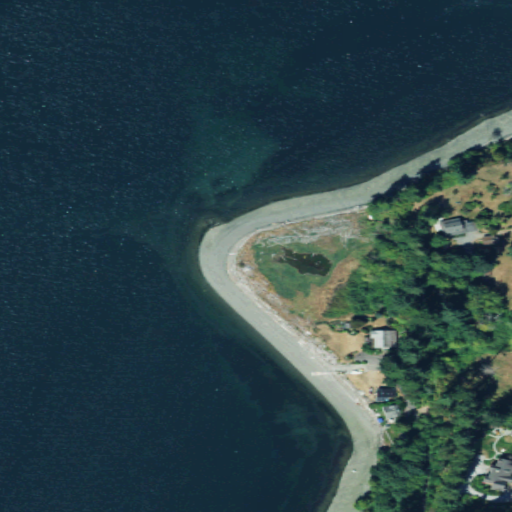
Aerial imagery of cape in Washington named Peter Point containing open water, evergreen forest, barren land, mixed forest, open development, herbaceous wetlands, low intensity development, woody wetlands, and medium intensity development